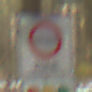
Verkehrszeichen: BeginnUmweltzone
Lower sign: FreistellungVomVerkehrsverbot1
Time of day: MorningAfternoon
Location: Outdoor (Nature)
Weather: Overcast
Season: Winter
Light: Natural